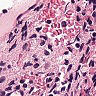
Metastatic tissue present: no